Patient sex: M
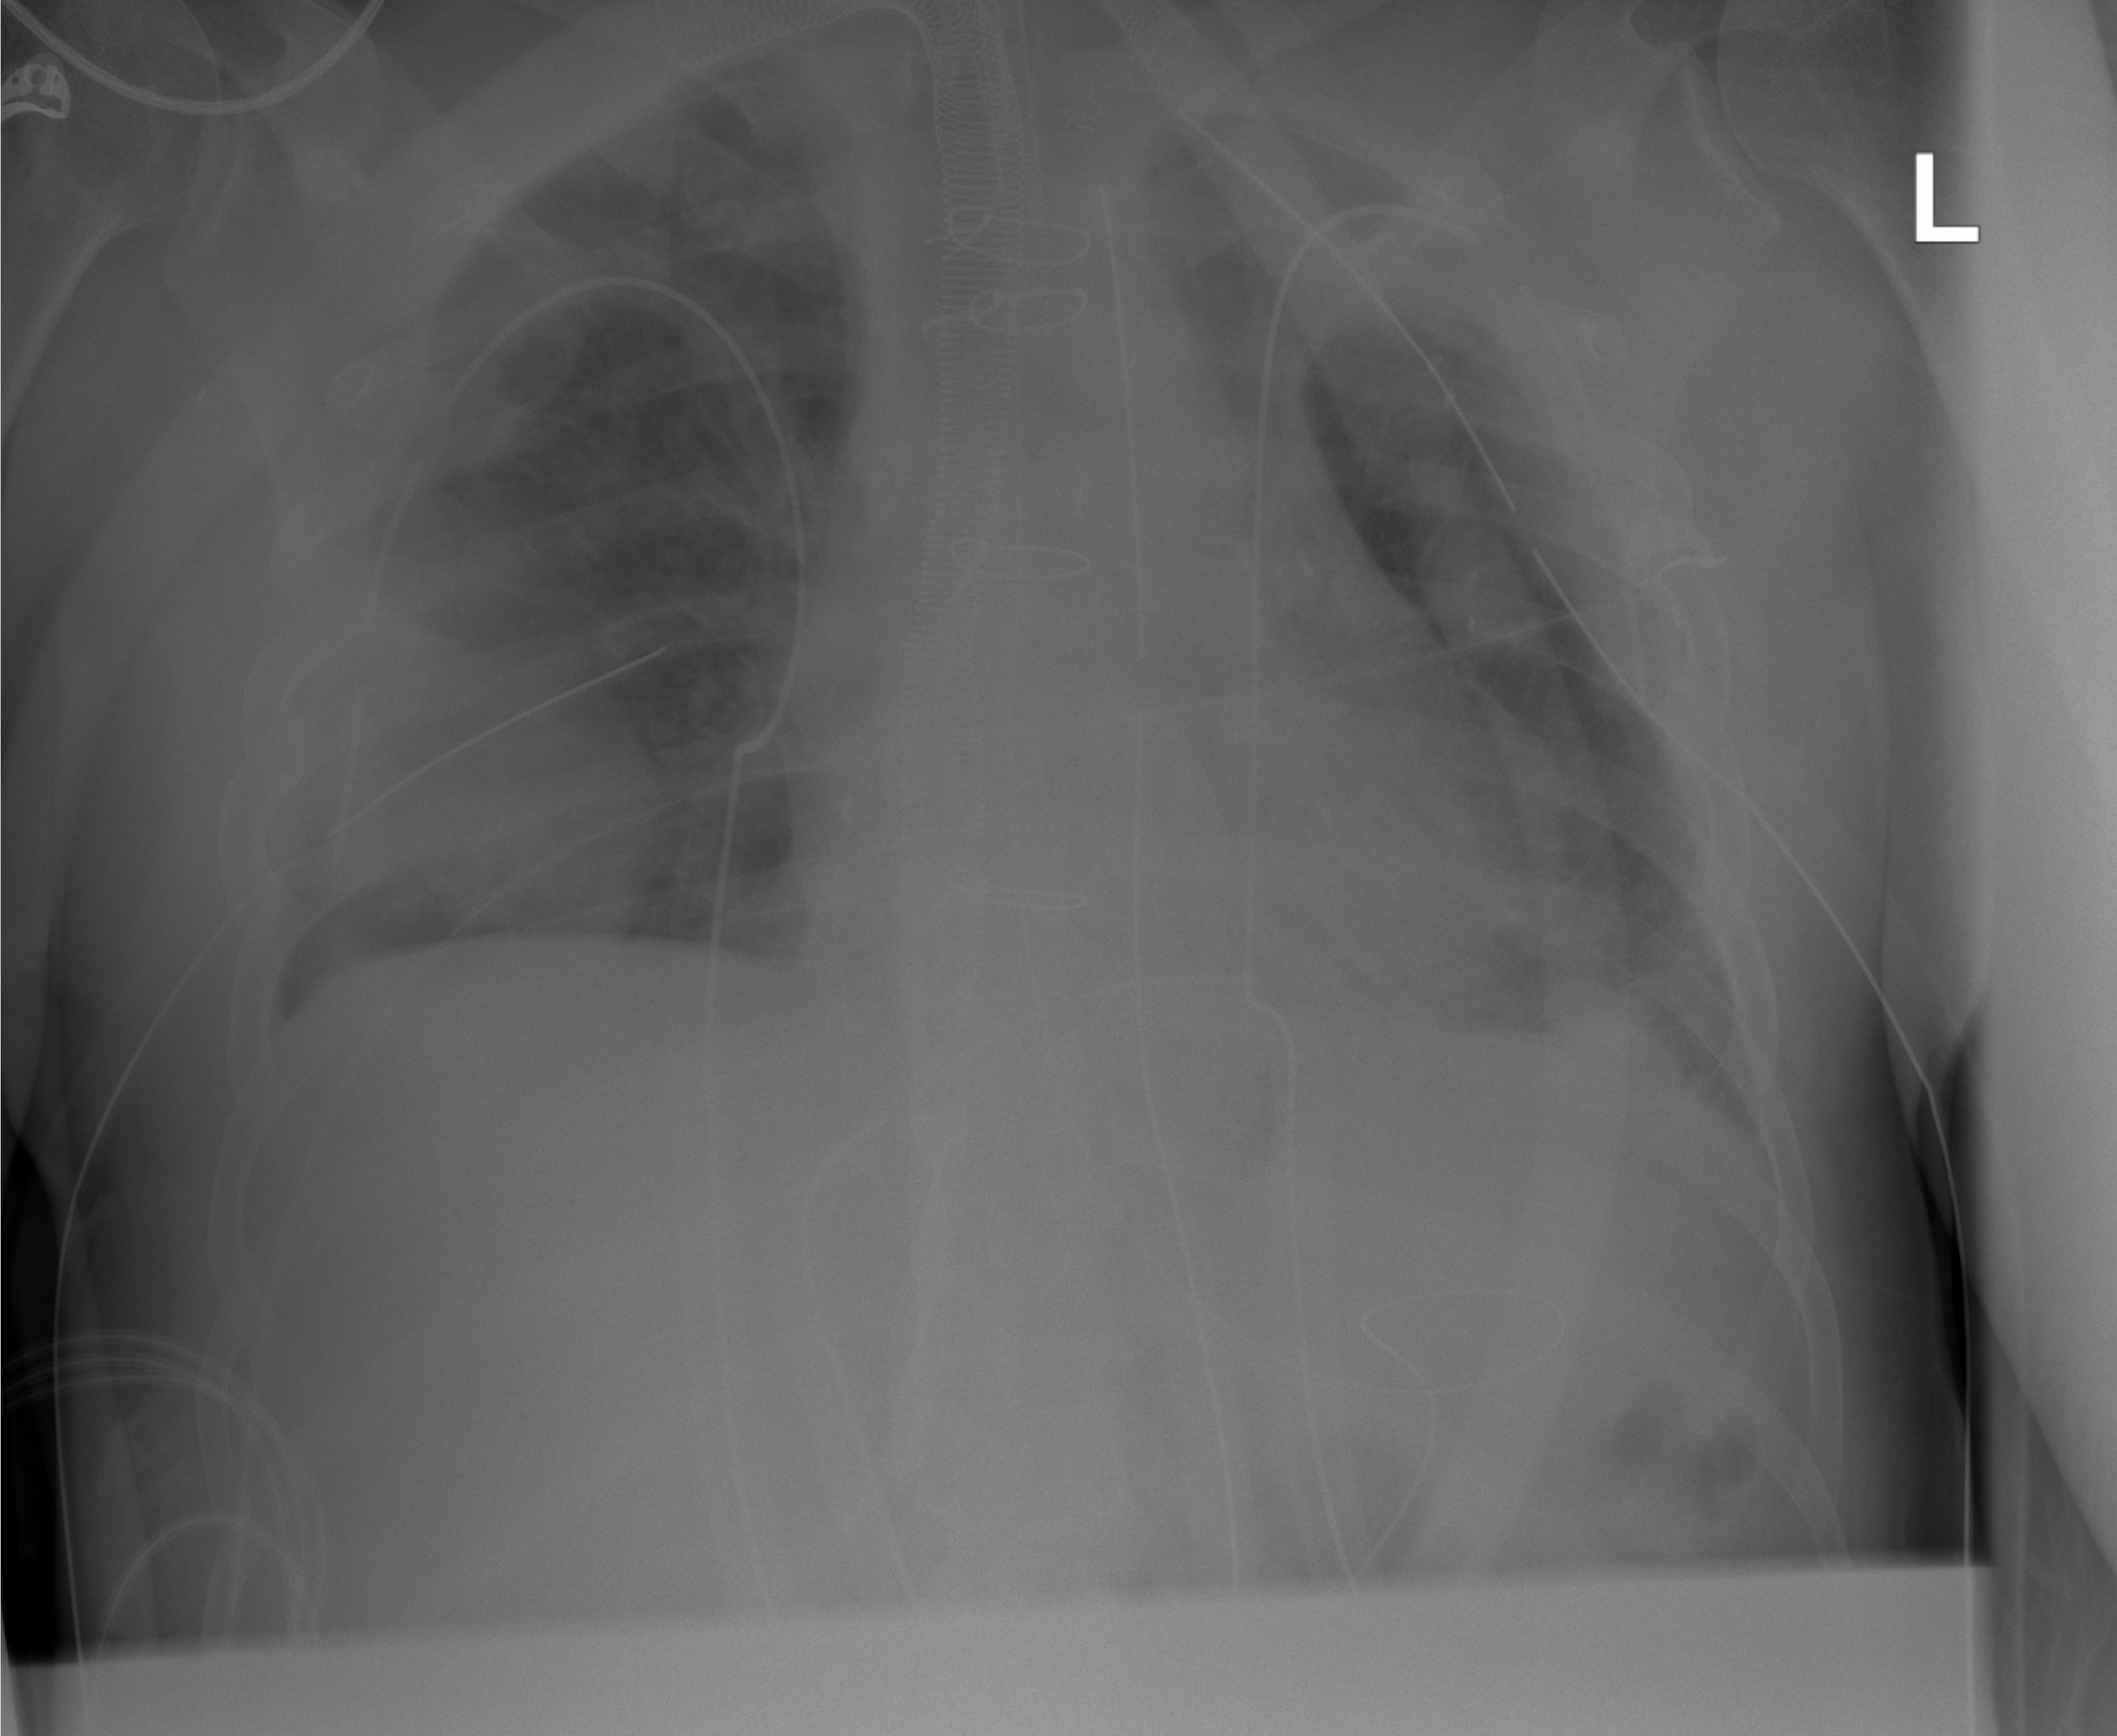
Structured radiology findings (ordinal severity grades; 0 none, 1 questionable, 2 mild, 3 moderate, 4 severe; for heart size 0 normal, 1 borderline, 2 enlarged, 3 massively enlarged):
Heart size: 2
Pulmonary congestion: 0
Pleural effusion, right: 0
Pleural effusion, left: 0
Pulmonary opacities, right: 0
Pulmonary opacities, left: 0
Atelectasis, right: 2
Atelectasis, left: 2